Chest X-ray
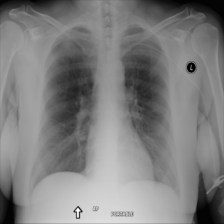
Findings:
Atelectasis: negative
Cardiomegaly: negative
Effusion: negative
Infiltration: negative
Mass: negative
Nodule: negative
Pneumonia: negative
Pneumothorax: negative
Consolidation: negative
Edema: negative
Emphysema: negative
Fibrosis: negative
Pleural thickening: negative
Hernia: negative